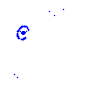
Particle: proton